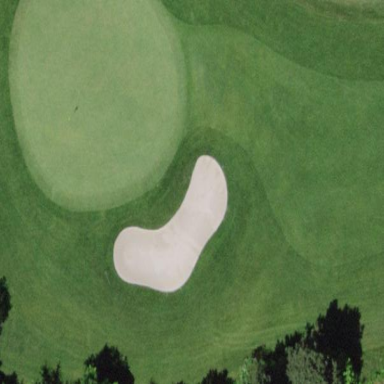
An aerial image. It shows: Bunker on golf course.